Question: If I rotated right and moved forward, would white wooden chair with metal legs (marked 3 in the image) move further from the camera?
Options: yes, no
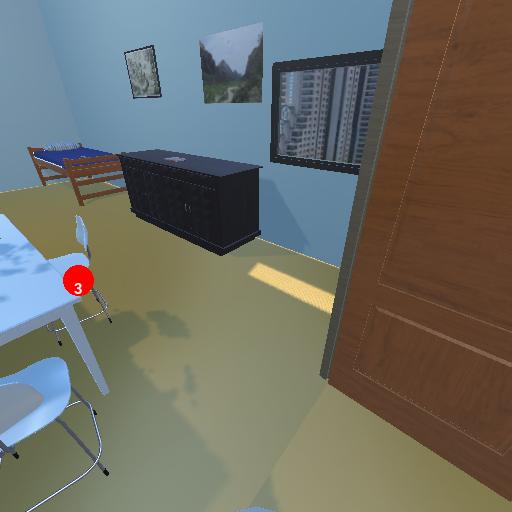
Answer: yes